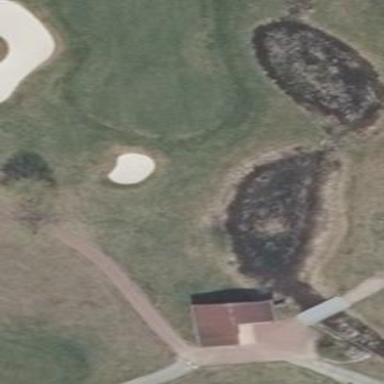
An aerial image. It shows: Golf green.